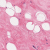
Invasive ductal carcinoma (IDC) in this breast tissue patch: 0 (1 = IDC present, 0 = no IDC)